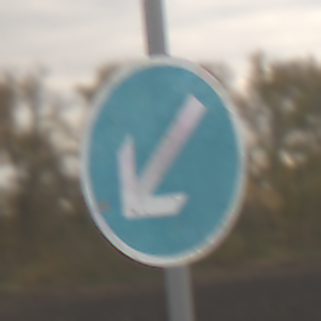
Verkehrszeichen: VorgeschriebeneVorbeifahrtLinks
Umgebung: Outdoor, Nature
Tageszeit: MorningAfternoon
Wetter: Overcast
Licht: Natural
Jahreszeit: NotSpecified
Kontrast: LowContrast